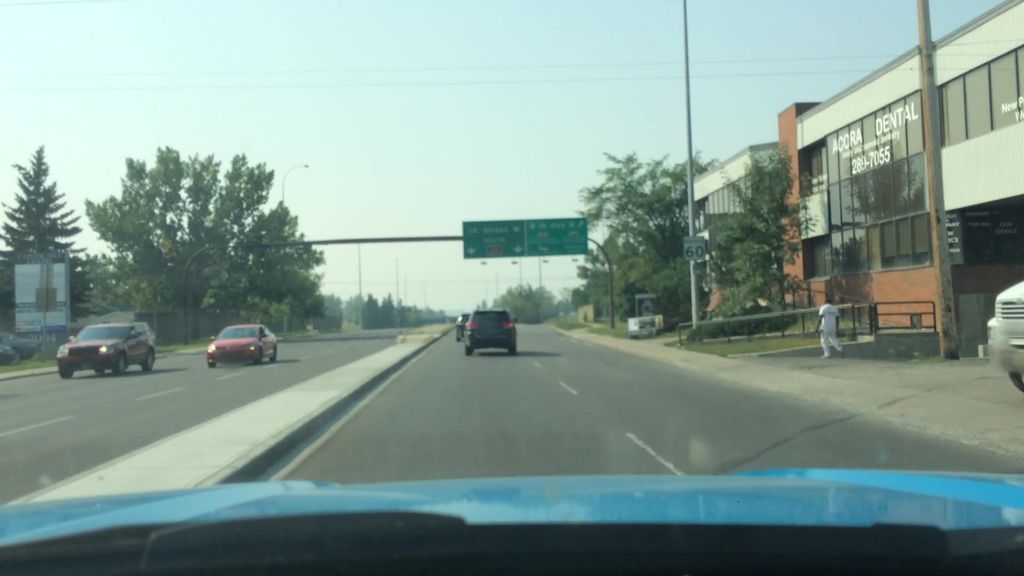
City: calgary